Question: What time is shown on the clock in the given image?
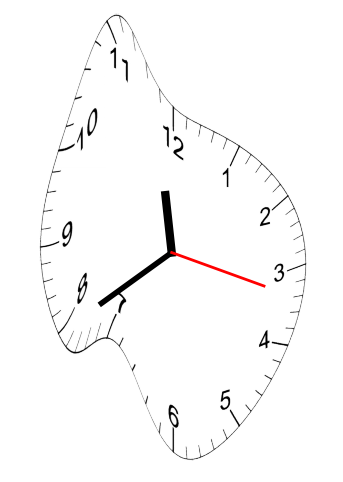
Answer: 11:39:17